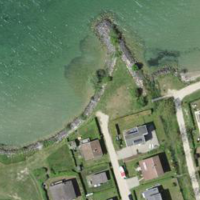
EUNIS habitat code: 53
Species observed at this site:
Cardamine pratensis